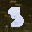
Label: 3